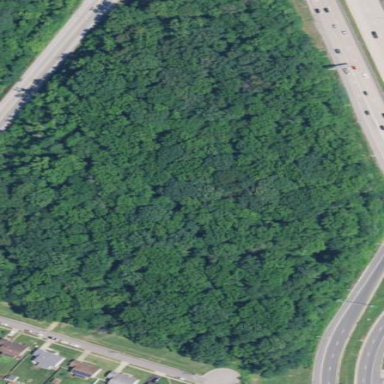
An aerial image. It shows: Forest area.